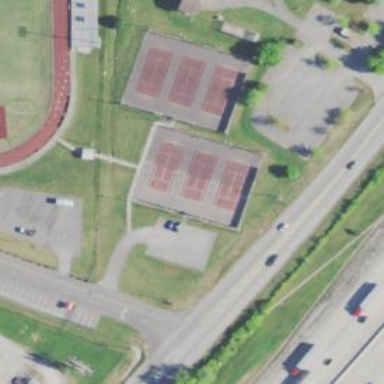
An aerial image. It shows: Tennis court on pitch designated for leisure land.